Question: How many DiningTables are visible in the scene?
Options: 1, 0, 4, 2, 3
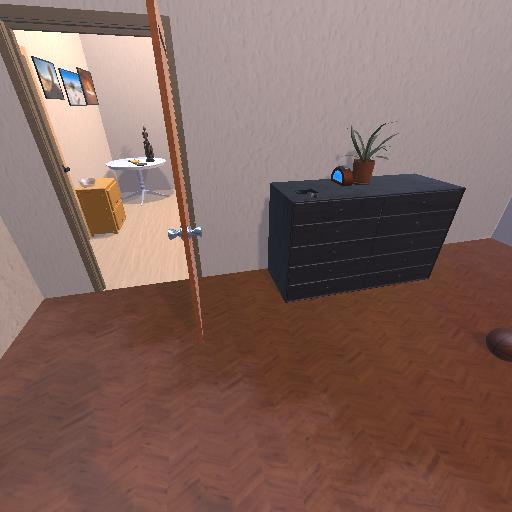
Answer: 1